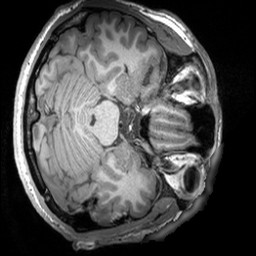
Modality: T1w
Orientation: axial
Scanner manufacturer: siemens
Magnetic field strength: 3 T
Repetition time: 1.9 s
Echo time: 0.00293 s